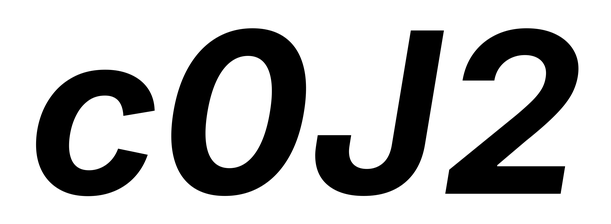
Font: Inter-Italic_Bold_Italic